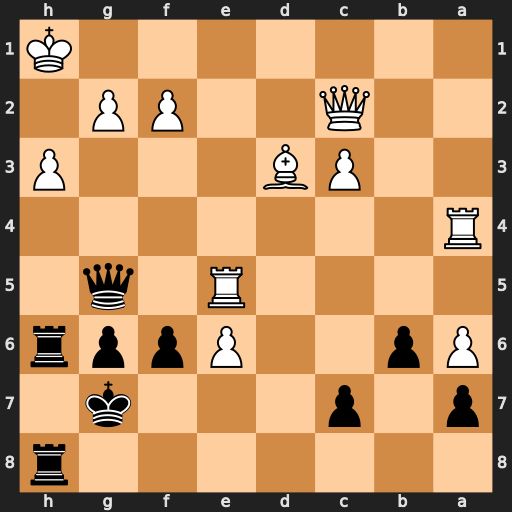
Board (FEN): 7r/p1p3k1/Pp2Pppr/4R1q1/R7/2PB3P/2Q2PP1/7K
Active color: b
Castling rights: -
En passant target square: -
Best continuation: Rxh3+ gxh3 Rxh3#